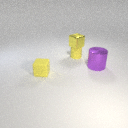
large purple metal cylinder to the right of small yellow rubber cylinder